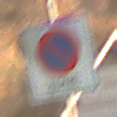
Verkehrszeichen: BeginnEingeschraenktesHalteverbotZone
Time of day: SunriseSunset
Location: Outdoor (Nature)
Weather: PartlyCloudy
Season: NotSpecified
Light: Natural